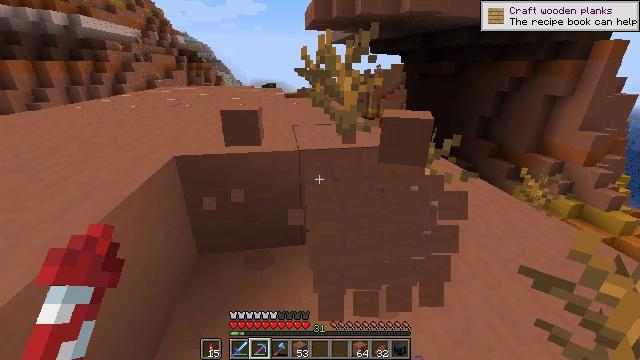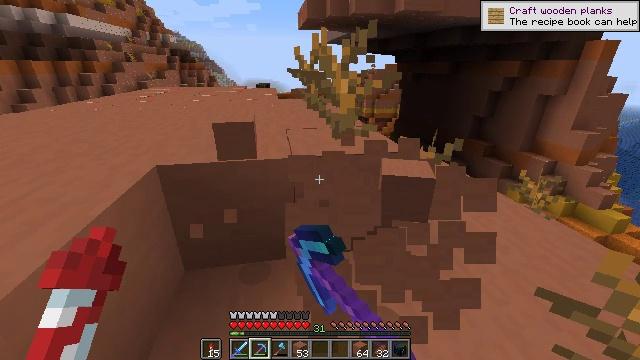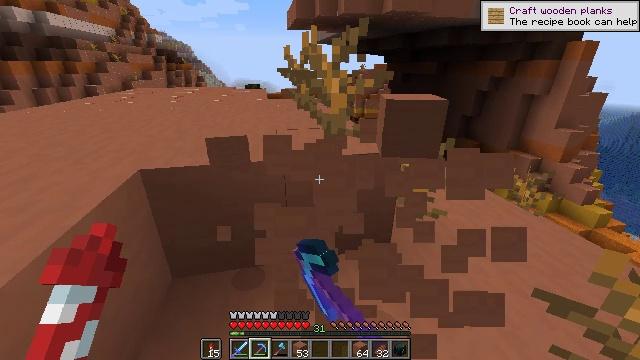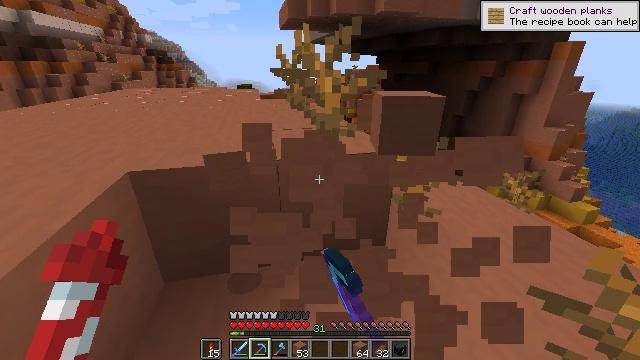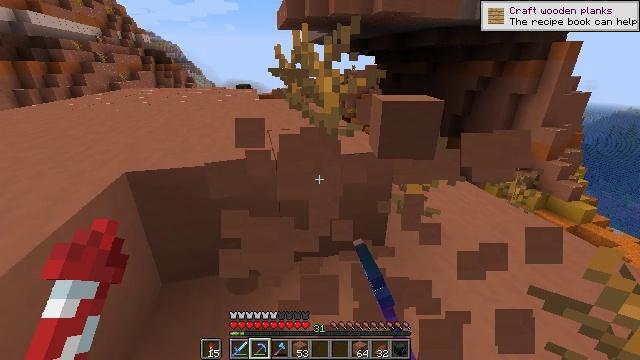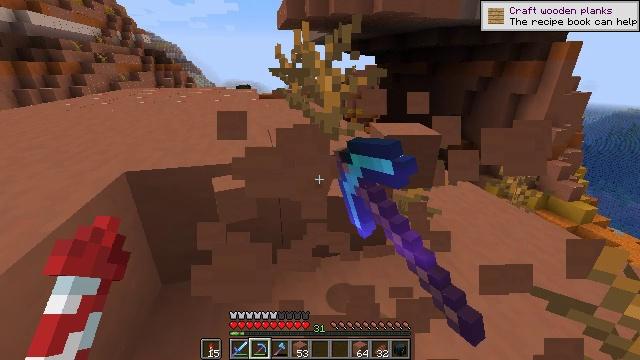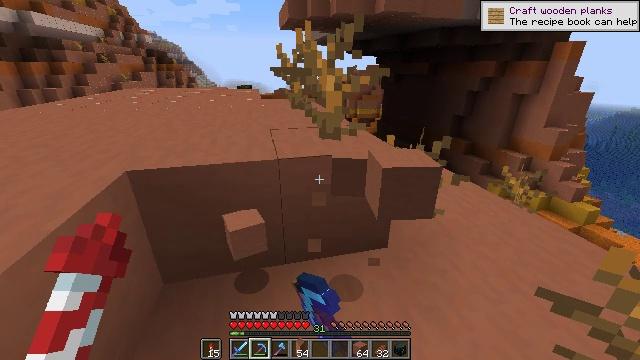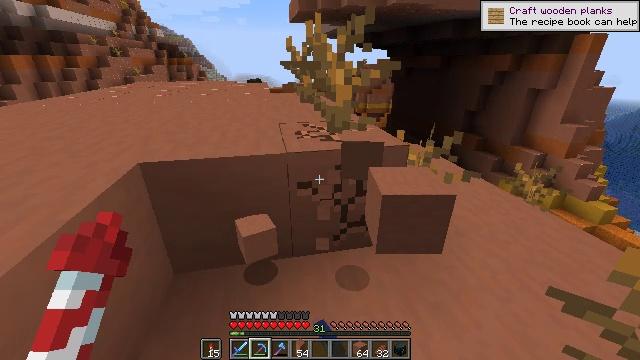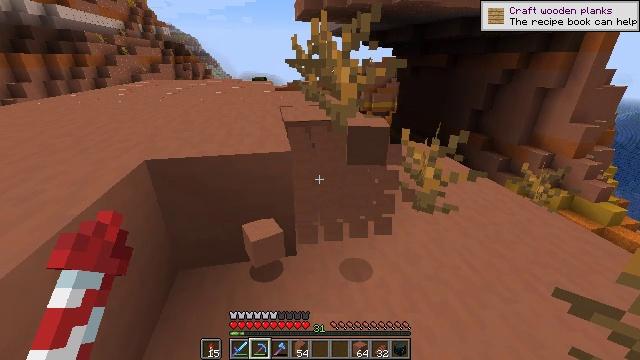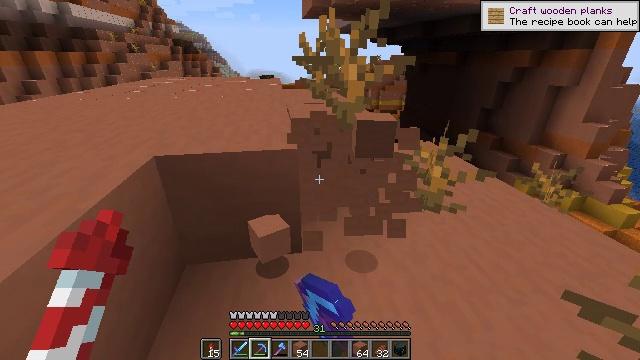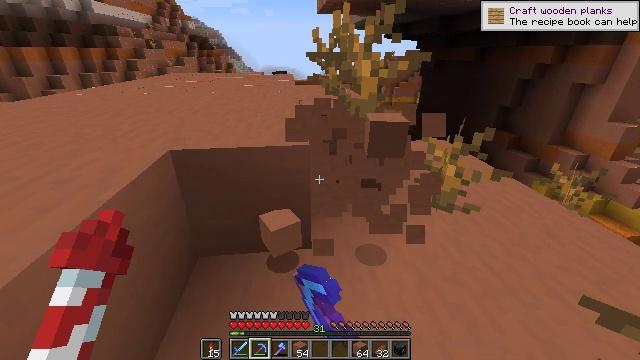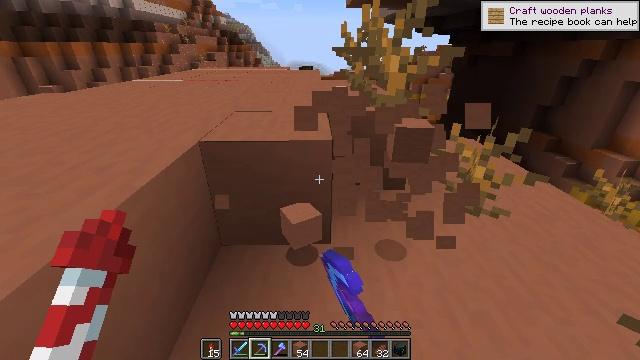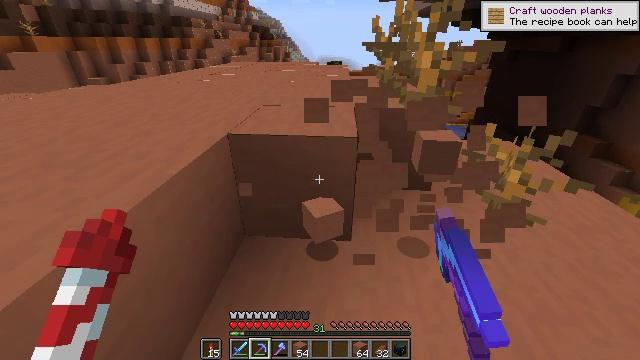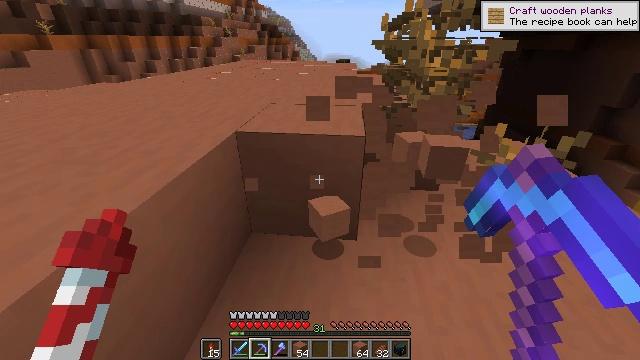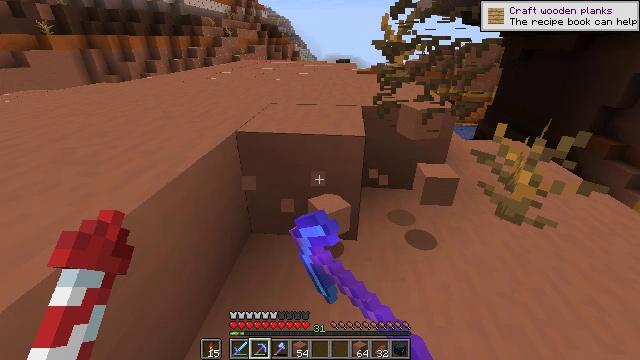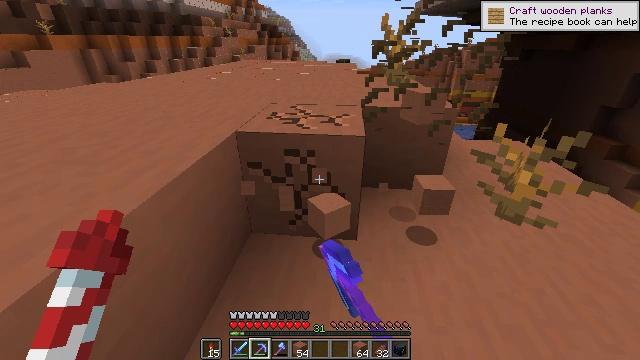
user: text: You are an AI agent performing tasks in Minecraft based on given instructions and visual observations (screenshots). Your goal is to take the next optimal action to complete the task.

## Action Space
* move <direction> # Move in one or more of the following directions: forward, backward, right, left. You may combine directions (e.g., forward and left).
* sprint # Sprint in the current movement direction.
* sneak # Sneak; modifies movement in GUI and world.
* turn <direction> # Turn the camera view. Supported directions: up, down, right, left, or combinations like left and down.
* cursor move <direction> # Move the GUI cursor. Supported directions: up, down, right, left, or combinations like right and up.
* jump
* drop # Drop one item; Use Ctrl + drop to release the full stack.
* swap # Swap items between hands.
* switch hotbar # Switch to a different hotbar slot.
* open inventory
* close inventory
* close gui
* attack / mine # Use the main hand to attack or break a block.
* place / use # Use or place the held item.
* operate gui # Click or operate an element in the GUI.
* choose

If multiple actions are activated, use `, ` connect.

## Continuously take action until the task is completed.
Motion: motion action
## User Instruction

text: Gather terracotta from the structure.
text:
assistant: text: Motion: turn right, attack / mine
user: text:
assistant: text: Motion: turn right, attack / mine
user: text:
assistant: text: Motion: turn right, attack / mine
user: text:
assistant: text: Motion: attack / mine
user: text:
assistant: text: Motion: attack / mine
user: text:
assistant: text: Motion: attack / mine
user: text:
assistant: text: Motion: turn left and down, attack / mine
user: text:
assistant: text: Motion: turn left, attack / mine
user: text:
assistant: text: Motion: turn left, attack / mine
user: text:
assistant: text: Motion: turn left, attack / mine
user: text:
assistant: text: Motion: turn left, attack / mine
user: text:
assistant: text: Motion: turn left, attack / mine
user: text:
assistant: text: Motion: turn left, attack / mine
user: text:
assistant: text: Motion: attack / mine
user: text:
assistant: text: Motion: attack / mine
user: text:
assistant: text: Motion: attack / mine
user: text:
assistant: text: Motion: move forward, attack / mine
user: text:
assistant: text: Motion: move forward, turn right and up, attack / mine
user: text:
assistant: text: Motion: move forward, attack / mine
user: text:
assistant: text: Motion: move forward, attack / mine
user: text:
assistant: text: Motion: move forward, attack / mine
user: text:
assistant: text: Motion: move forward, attack / mine
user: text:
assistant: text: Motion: attack / mine
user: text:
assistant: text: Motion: attack / mine
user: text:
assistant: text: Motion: attack / mine
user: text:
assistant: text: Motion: move right, turn right, attack / mine
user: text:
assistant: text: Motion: move right, attack / mine
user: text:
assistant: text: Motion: move right, turn right, attack / mine
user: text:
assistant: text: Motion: move right, attack / mine
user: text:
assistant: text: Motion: move right, attack / mine